Question: When I open Google Chrome's developer tools, I do not get the scripts tab. I have done this on two computers, one running Windows 7 and the other Windows Server 2008 R2. Can you please tell me what I need to do to get the Scripts tab back. Many thanks!

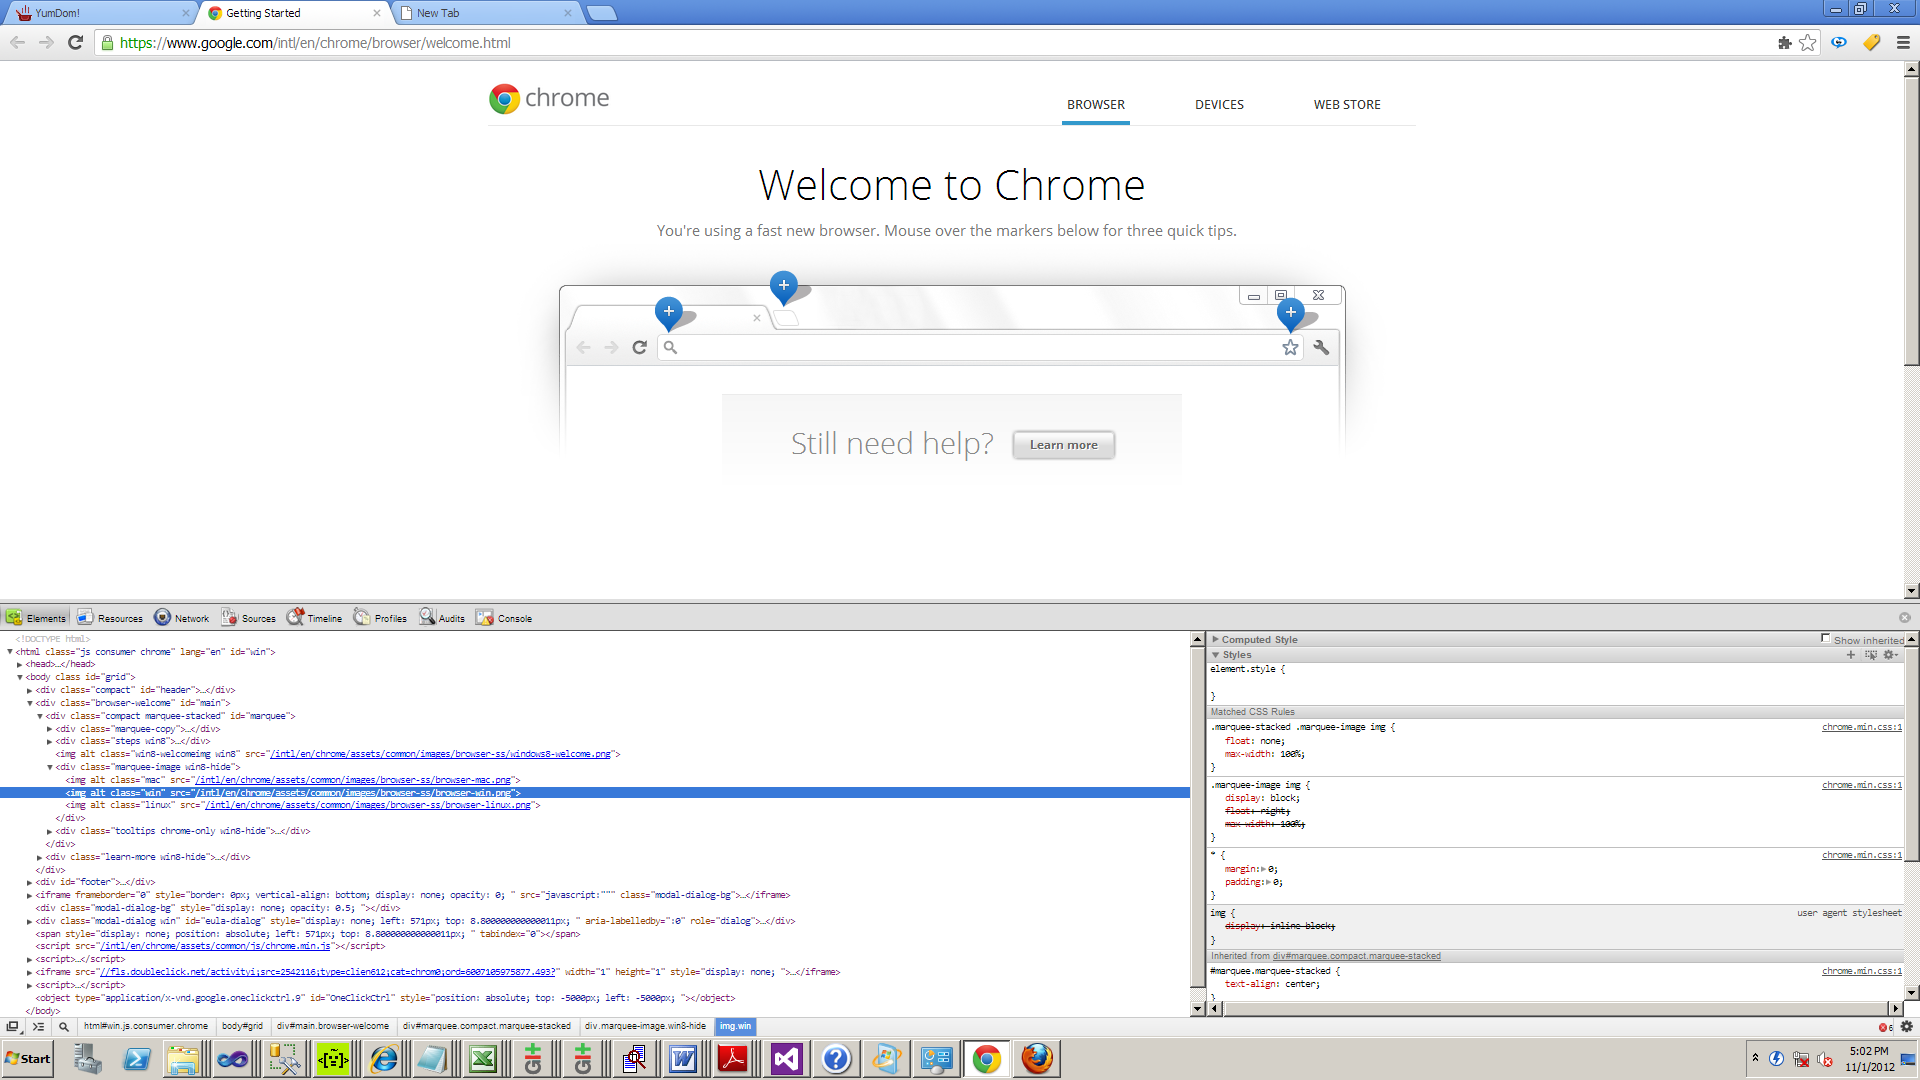
Answer: Screenshot of what you are seeing? Scripts are under 'Sources' now